Question: I have a search input box which when a user presses enter needs to do nothing. I am using EmberJS and Jquery with the below code. Currently it works to disable a pop up from being triggered but for some reason in IE9 when enter is pressed a toggle button becomes in focus. Works fine in Chrome. I've tried tabindex and preventDefault but neither do the trick.
'''
if ($el.hasClass('form-control')) {
if ( e.which == 13) {
this.get('controller').flipit();
}
}
'''
Thank you.
EDIT------
Here is a snippet of my page. When a user hit enter within the search box the button to the right is getting highlighted. How would I prevent this?

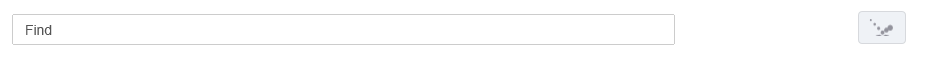
Answer: '''
$("#inputBox").on('keydown', function(event) {
if (event.key == "Enter") event.preventDefault();
});
'''